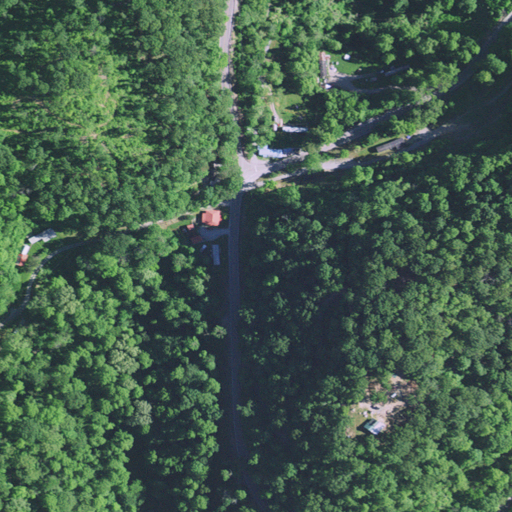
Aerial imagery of gap in Kentucky named Sandlick Gap containing deciduous forest, open development, low intensity development, mixed forest, grassland, and medium intensity development